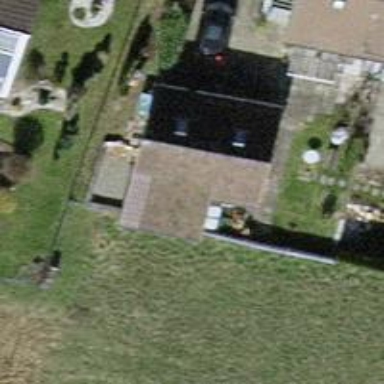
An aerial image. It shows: Garage.